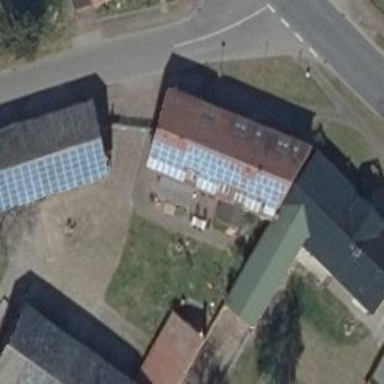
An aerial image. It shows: Solar-powered generator using photovoltaic technology. This small installation generates electricity through solar photovoltaic panels.